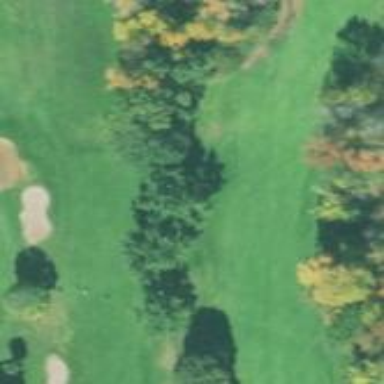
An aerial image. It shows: Well-maintained grassy area designated as golf fairway.